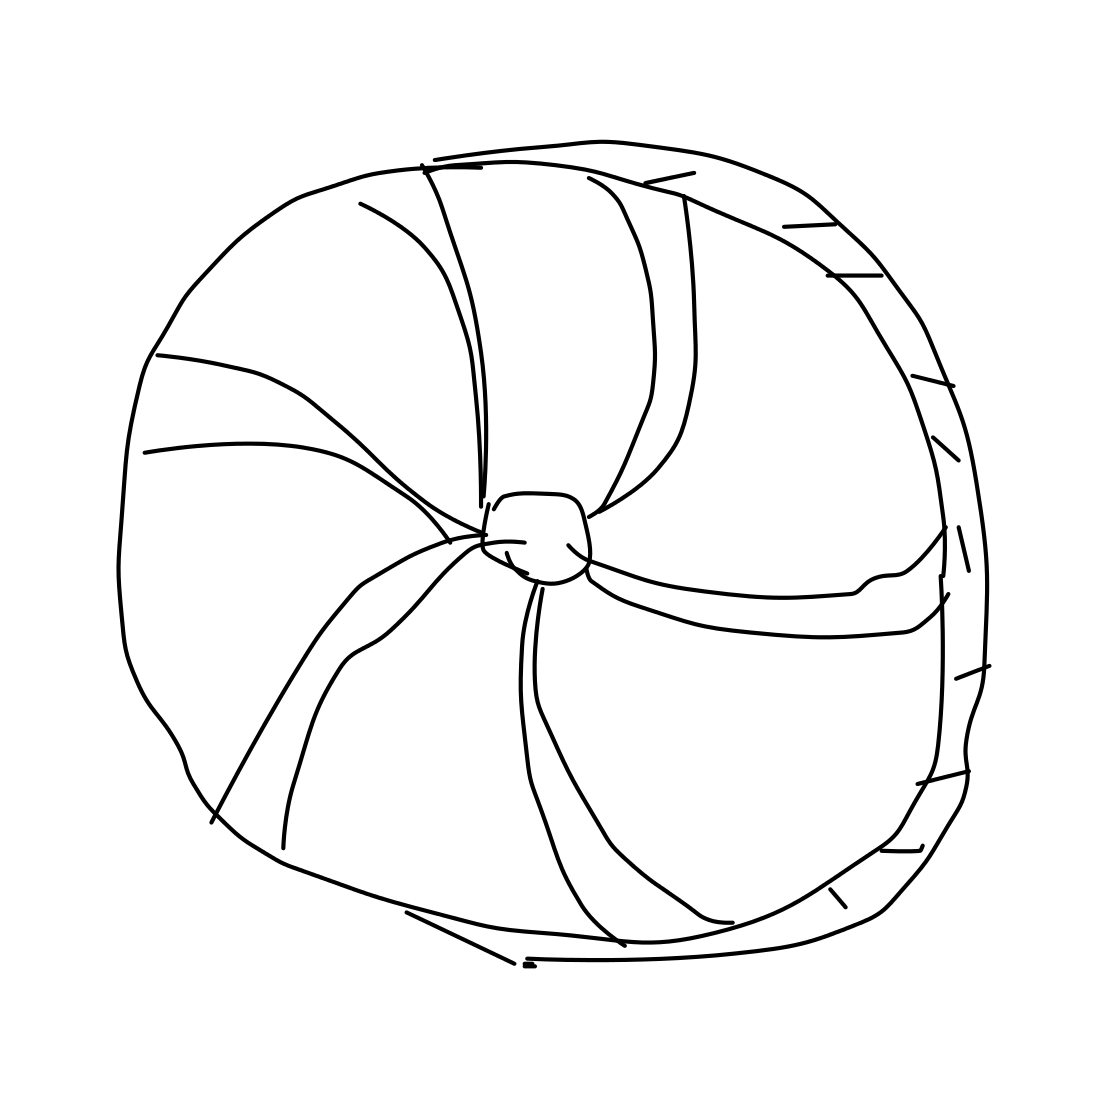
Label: wheel